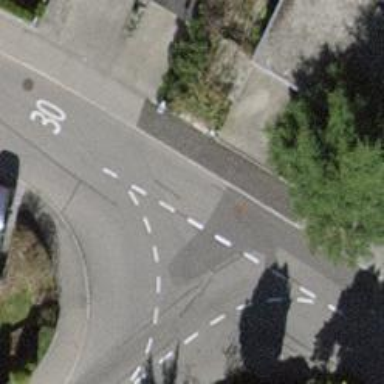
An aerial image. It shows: Public transport stop position.